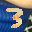
Label: 3